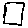
Label: square